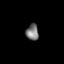
Tissue: prostate
Cell type: T cells
Senescence score: 0.2977
Nuclear area (px): 198
Mean DAPI intensity: 120.606